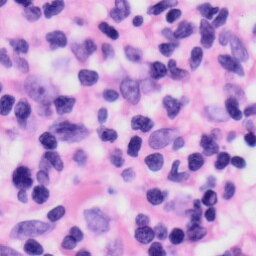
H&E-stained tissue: Skin